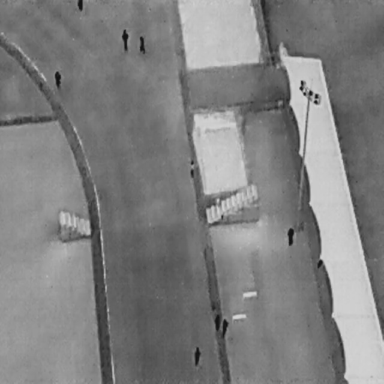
There are nine People in the infrared image.